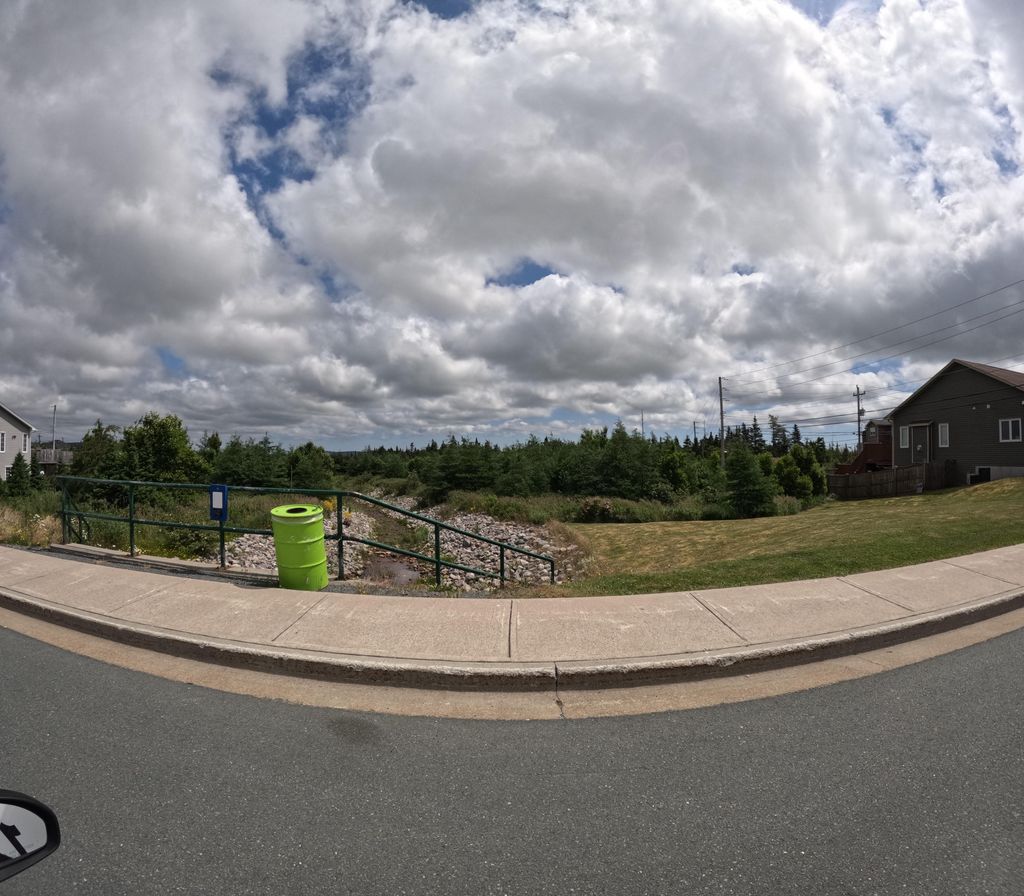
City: st_johns